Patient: sex M, age 57
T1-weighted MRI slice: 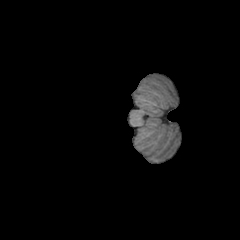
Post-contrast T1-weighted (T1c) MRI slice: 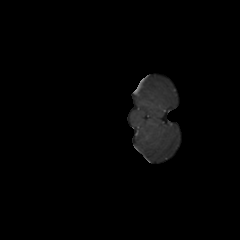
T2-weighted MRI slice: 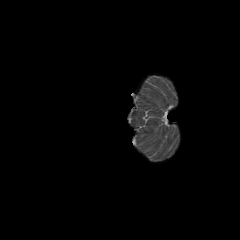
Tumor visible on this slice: no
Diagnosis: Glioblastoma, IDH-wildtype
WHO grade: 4